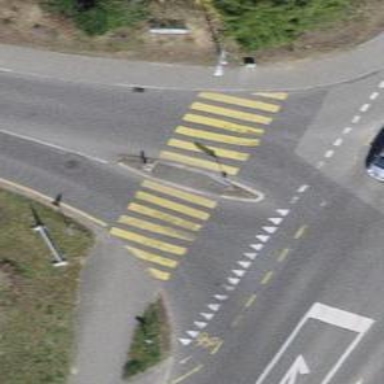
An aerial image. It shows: Pedestrian crossing with zebra markings on the footway.